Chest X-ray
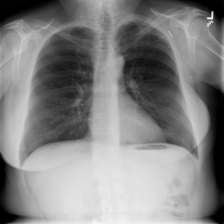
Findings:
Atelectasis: negative
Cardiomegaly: negative
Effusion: negative
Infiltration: negative
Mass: negative
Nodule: negative
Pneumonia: negative
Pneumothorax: negative
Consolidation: negative
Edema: negative
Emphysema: negative
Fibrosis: negative
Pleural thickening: negative
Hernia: negative